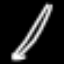
Label: pencil